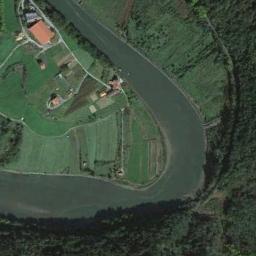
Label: river